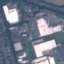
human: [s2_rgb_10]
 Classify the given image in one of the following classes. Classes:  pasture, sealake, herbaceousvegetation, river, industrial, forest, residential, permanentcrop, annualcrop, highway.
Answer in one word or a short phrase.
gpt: Industrial